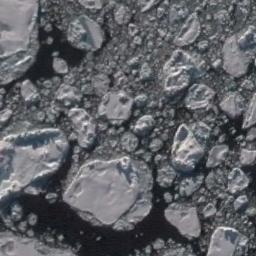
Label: sea_ice